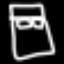
Label: bed